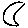
Label: moon